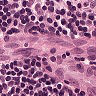
Metastatic tissue present: yes